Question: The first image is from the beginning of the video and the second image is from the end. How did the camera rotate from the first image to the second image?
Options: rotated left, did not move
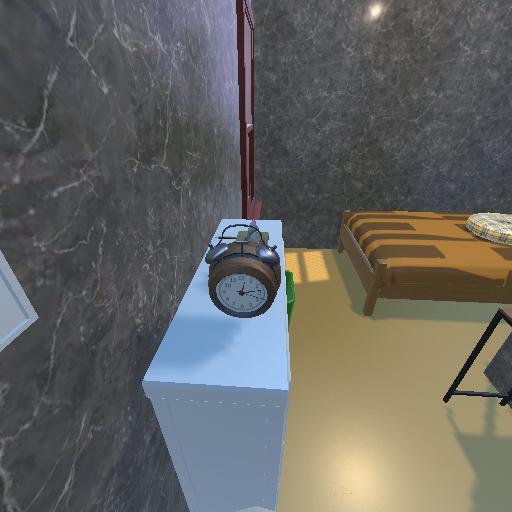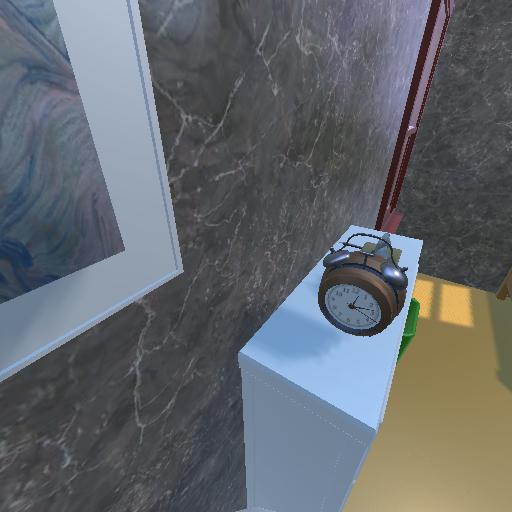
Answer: rotated left